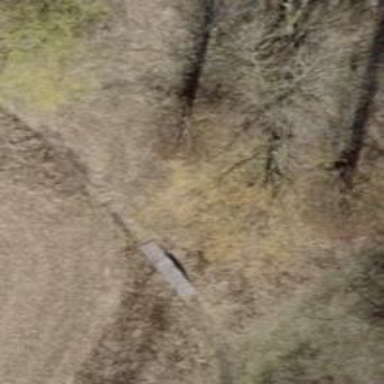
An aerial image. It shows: Path leading to bridge.